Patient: sex F, age 34
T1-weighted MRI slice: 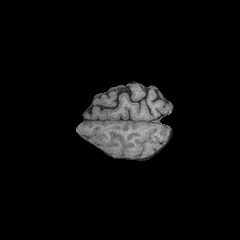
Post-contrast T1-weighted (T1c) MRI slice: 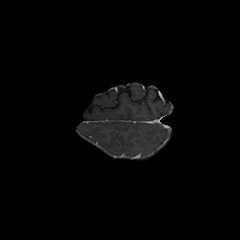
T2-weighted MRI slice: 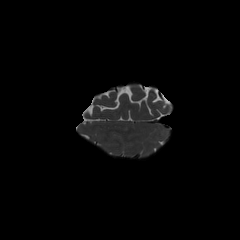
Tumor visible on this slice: no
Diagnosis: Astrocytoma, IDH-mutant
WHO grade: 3